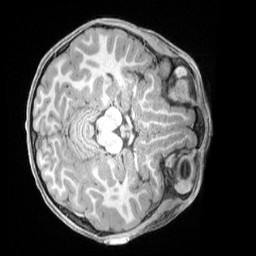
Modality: T1w
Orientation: axial
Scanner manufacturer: siemens
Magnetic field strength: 3 T
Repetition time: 2.4 s
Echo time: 0.00224 s